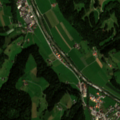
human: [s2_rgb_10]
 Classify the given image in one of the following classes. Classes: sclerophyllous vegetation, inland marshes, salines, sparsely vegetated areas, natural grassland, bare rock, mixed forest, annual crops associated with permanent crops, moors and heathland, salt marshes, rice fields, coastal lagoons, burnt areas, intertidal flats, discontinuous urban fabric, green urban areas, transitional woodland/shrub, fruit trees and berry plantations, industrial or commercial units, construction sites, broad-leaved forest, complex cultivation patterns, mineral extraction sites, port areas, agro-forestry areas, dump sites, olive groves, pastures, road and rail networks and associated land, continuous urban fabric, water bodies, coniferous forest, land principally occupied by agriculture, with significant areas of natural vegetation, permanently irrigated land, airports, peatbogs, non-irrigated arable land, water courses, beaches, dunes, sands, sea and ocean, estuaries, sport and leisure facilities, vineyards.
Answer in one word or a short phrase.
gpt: discontinuous urban fabric, non-irrigated arable land, pastures, complex cultivation patterns, coniferous forest, mixed forest